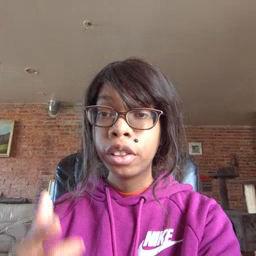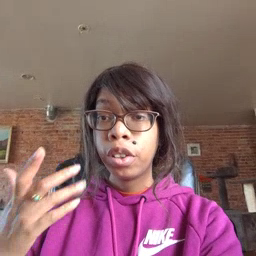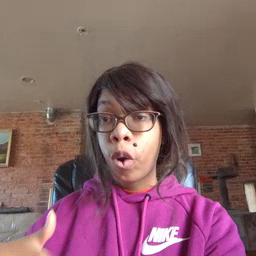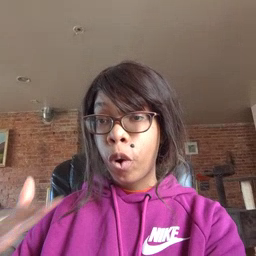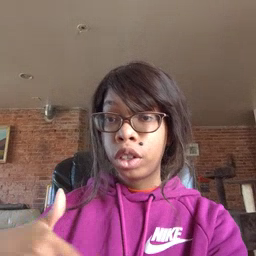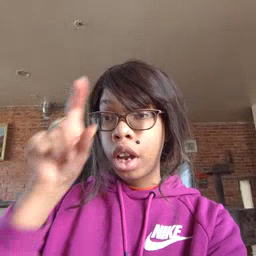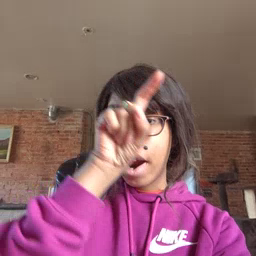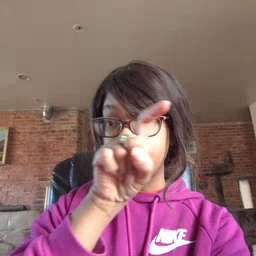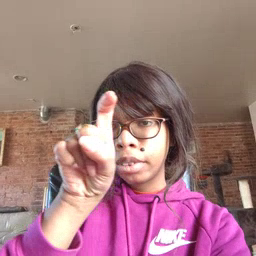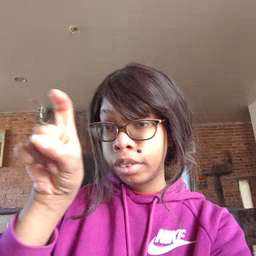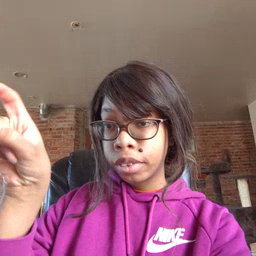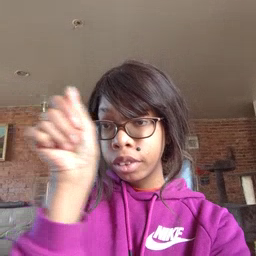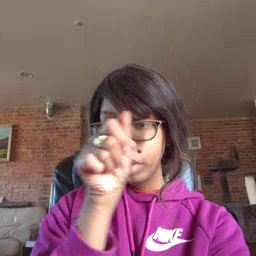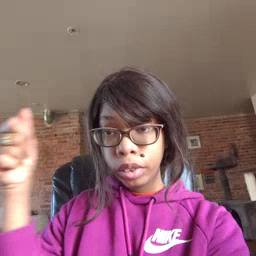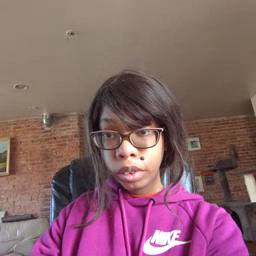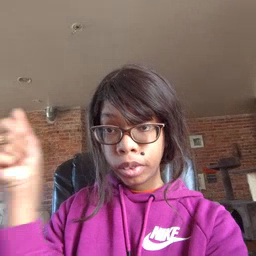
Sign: closet